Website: apple
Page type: billing-address
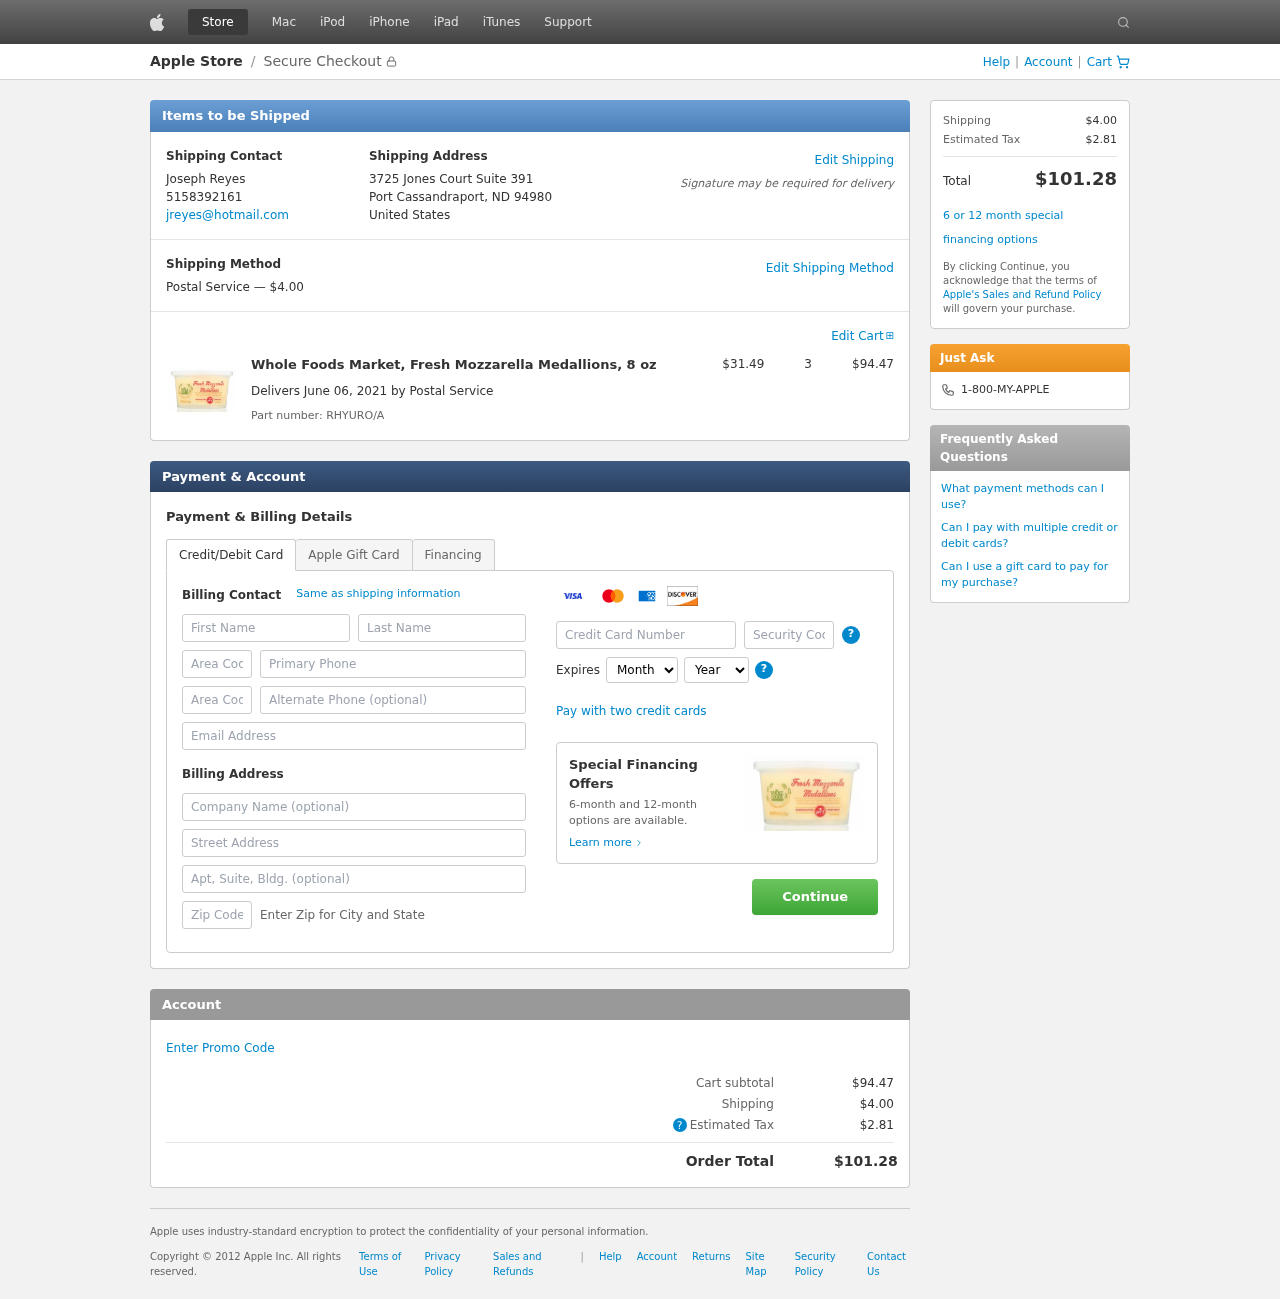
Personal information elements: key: PII_CARD_CVV
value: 969
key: PII_CARD_EXPIRY_MONTH
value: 04
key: PII_CARD_EXPIRY_YEAR
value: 28
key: PII_CARD_NUMBER
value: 2602 1315 2714 9182
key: PII_CITY_STATE_ZIP
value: Port Cassandraport, ND 94980
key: PII_COUNTRY
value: United States
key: PII_EMAIL
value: jreyes@hotmail.com
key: PII_FIRSTNAME
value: Joseph
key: PII_FULLNAME
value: Joseph Reyes
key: PII_LASTNAME
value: Reyes
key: PII_PHONE
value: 5158392161
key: PII_PHONE_AREA
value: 515
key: PII_STREET
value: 3725 Jones Court Suite 391
Product elements: key: PRODUCT1_NAME
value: Whole Foods Market, Fresh Mozzarella Medallions, 8 oz
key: PRODUCT1_PRICE
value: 31.49
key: PRODUCT1_QUANTITY
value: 3
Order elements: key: ORDER_SHIPPING_COST
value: $4.00
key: ORDER_SUBTOTAL
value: $94.47
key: ORDER_DELIVERY_DATE
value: June 06, 2021
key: ORDER_PART_NUMBER
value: RHYURO/A
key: ORDER_TAX
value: $2.81
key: ORDER_TOTAL
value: $101.28